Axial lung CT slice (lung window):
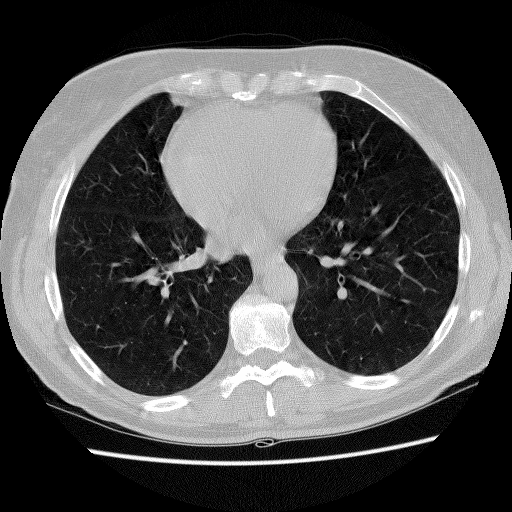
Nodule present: no